Field crop: tomato
Growth stage: 1
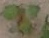
Species: solanum